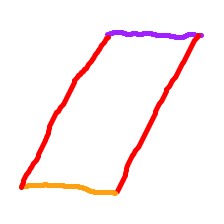
Shape: parallelogram